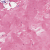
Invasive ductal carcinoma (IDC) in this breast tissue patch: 0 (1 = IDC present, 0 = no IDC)